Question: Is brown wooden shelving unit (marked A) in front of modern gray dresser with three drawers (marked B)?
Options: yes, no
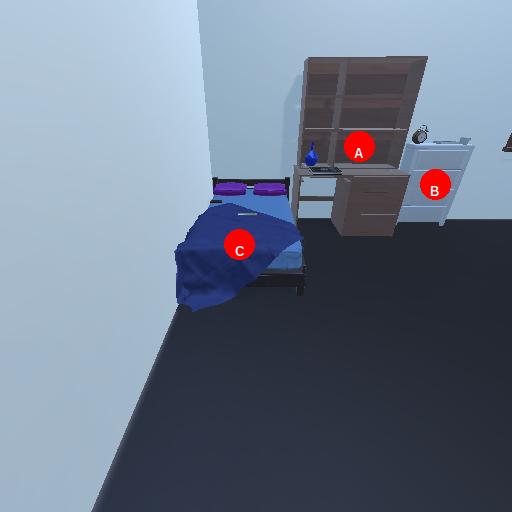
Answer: yes